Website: crate-barrel
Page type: store-pickup
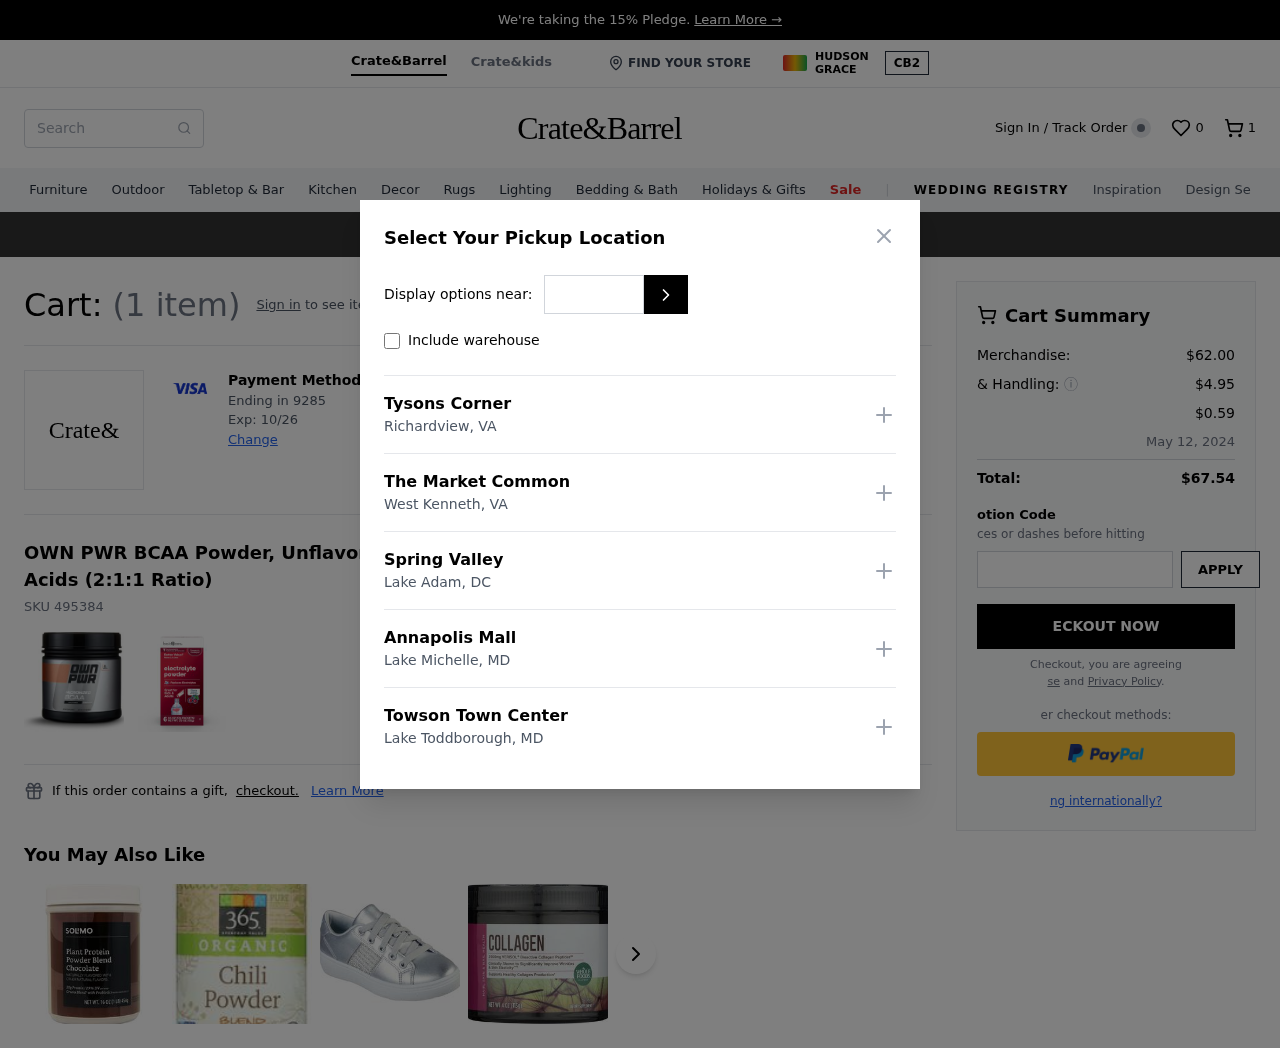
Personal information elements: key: PII_CARD_EXPIRY
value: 10/26
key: PII_CARD_LAST4
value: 9285
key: PII_LOCATION1_CITY
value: Richardview
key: PII_LOCATION1_NAME
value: Tysons Corner
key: PII_LOCATION1_STATE
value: VA
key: PII_LOCATION2_CITY
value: West Kenneth
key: PII_LOCATION2_NAME
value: The Market Common
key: PII_LOCATION2_STATE
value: VA
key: PII_LOCATION3_CITY
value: Lake Adam
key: PII_LOCATION3_NAME
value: Spring Valley
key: PII_LOCATION3_STATE
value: DC
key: PII_LOCATION4_CITY
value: Lake Michelle
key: PII_LOCATION4_NAME
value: Annapolis Mall
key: PII_LOCATION4_STATE
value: MD
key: PII_LOCATION5_CITY
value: Lake Toddborough
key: PII_LOCATION5_NAME
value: Towson Town Center
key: PII_LOCATION5_STATE
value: MD
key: PII_POSTCODE
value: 52551
Product elements: key: PRODUCT1_NAME
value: OWN PWR BCAA Powder, Unflavored, 60 servings, Micronized Branched Chain Amino Acids (2:1:1 Ratio)
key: PRODUCT1_SKU
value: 495384
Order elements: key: ORDER_NUM_ITEMS
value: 1
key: ORDER_NUM_ITEMS
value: (1 item)
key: ORDER_SUBTOTAL
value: $62.00
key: ORDER_SHIPPING_COST
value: $4.95
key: ORDER_SURCHARGE
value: $0.59
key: ORDER_DELIVERY_DATE
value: May 12, 2024
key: ORDER_TOTAL
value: $67.54
Search elements: key: HEADER_SEARCH
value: Search
Other elements: key: WISHLIST_NUM_ITEMS
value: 0